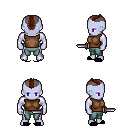
a pixel art fantasy rpg character, male body template, dark elf, purple skin, brown sleeveless shirt, teal pants, brown short mohawk hairstyle, black slippers, dagger, four views (front, back, left, right), 2x2 character sprite sheet, small pixel art, hard edges, no anti-aliasing